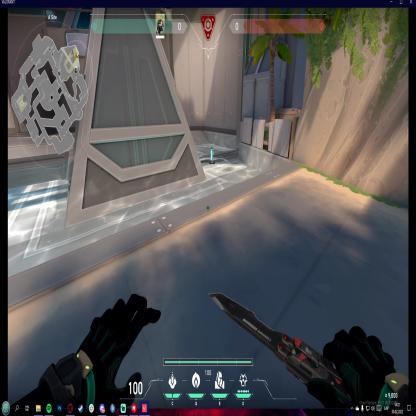
Label: planted spike